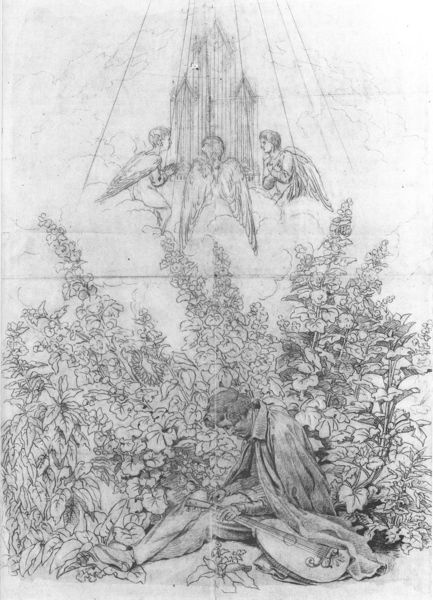
Titel: Der Traum des Musikers
Künstler: Caspar David Friedrich
Institution: Hamburg, Kunsthalle
Schlagwörter: blätter, flügel, himmel, laub, mann, umhang, kirchturm, sitzen, blume, blumen, nase, schwarz, skizze, weiss, zeichnung, blüten, hose, trauer, hände, instrument, büsche, haare, mantel, gitarre, musik, musiker, pflanze, pflanzen, traurig, engel, garten, schlafen, perspektive, strahlen, traum, beten, entwurf, orgel, sänger, laute, lautenspieler, saiten, saiteninstrument, träumen, engelschor, engeö, pföanze, orgelspiel, horgel, gitaeer